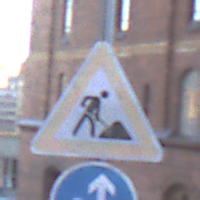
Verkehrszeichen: Arbeitsstelle
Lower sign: VorgeschriebeneFahrtrichtungGeradeausOderLinks
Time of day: SunriseSunset
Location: Outdoor (Urban)
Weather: Clear
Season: NotSpecified
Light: Natural